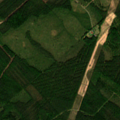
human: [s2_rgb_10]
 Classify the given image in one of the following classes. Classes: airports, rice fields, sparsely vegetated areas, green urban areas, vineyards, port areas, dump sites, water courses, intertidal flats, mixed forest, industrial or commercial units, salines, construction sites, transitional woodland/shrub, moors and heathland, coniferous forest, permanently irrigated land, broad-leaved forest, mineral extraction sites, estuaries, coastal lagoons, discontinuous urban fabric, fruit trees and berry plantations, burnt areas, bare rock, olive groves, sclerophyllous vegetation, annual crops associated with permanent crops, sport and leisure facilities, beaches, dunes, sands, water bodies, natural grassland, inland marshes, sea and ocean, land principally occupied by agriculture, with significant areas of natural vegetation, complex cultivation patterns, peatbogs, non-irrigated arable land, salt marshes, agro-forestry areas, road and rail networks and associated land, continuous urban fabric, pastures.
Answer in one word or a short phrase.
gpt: coniferous forest, mixed forest, transitional woodland/shrub